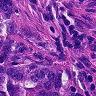
Metastatic tissue present: yes